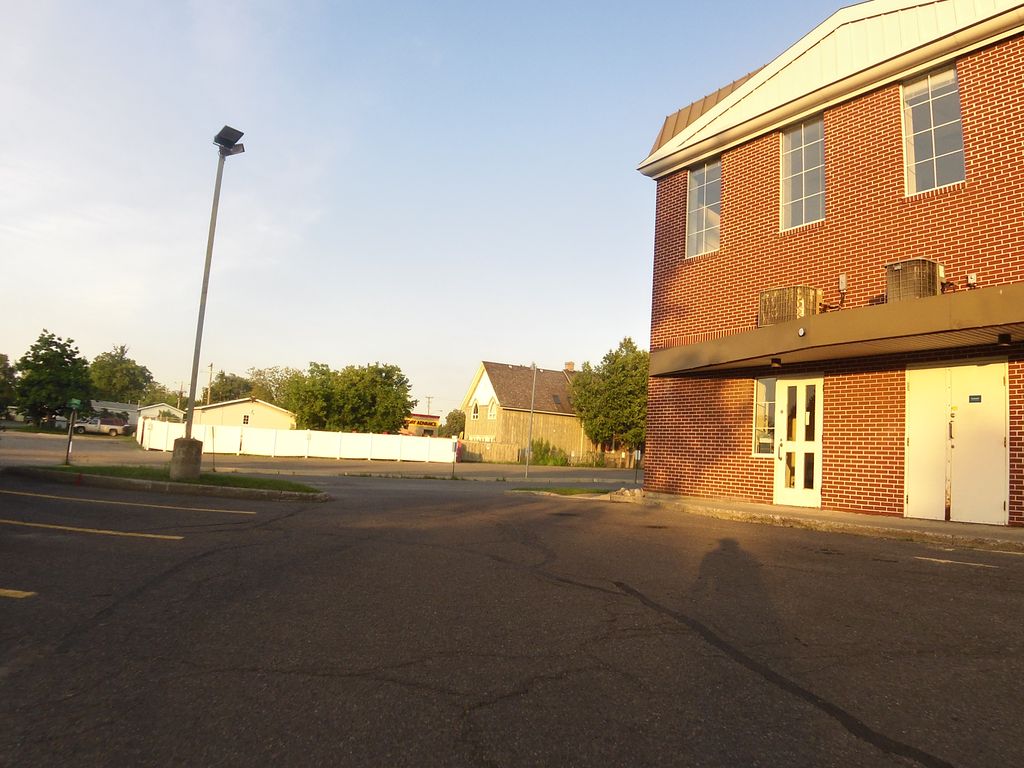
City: ottawa-gatineau